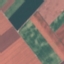
Label: AnnualCrop